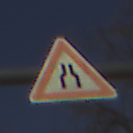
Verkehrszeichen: VerengteFahrbahn
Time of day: SunriseSunset
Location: Outdoor (Nature)
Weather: Clear
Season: NotSpecified
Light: Natural